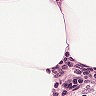
Metastatic tissue present: no